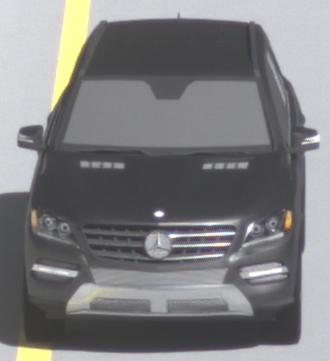
Make: Mercedes-Benz
Model: ML 350
Detailed model: M-Class (166)
Model produced from: 2011/11
Model produced until: 2014/10
Doors: 5
Color: gray
Road condition: dry road
Daytime: morning or afternoon
Contrast: high contrast